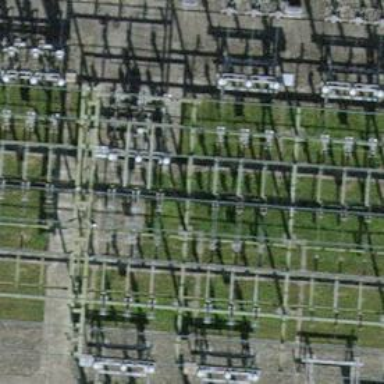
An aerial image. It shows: Power line with three cables configured as busbar.